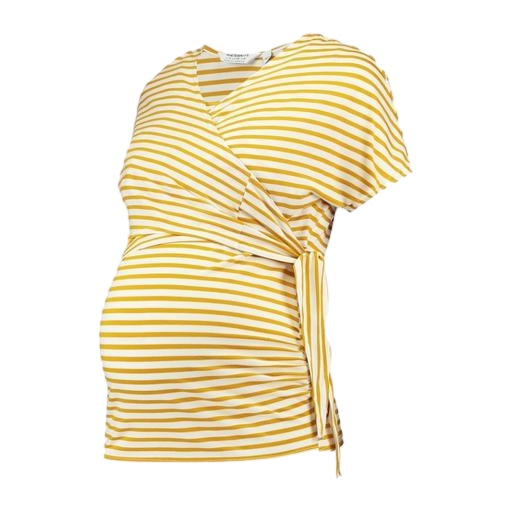
yellow and white t shirt, blue stripe maternity top, yellow tie front top, white background